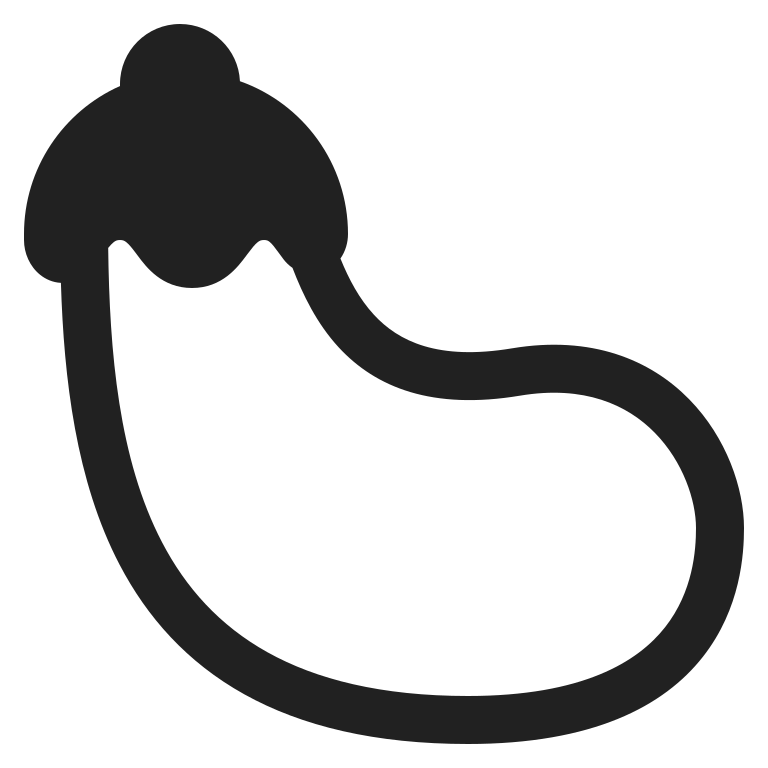
eggplant high contrast